Field crop: tomato
Growth stage: 1
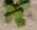
Species: solanum